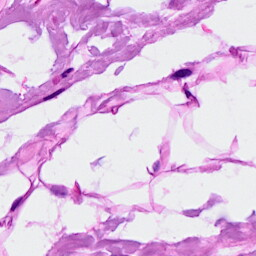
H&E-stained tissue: Breast